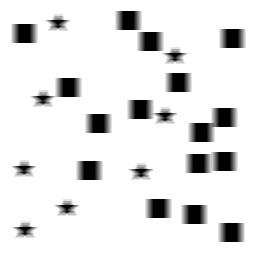
Squares: 16
Triangles: 0
Stars: 8
Total shapes: 24